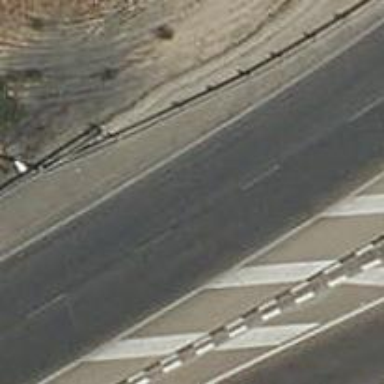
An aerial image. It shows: Trunk highway.